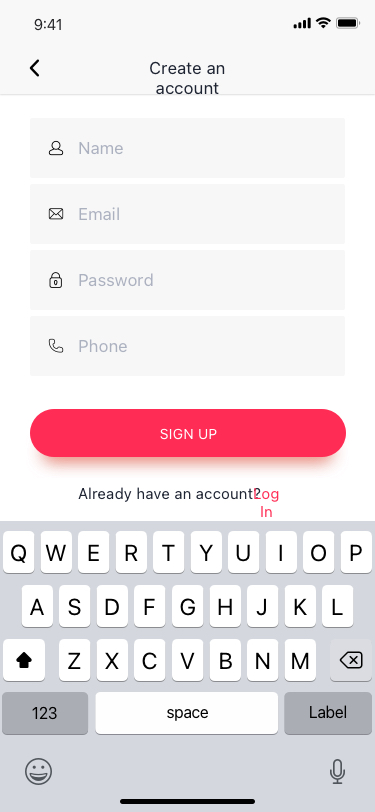
Text in this UI design:
Already have an account?
Log In
Email
Name
Password
Phone
Sign Up
Create an account